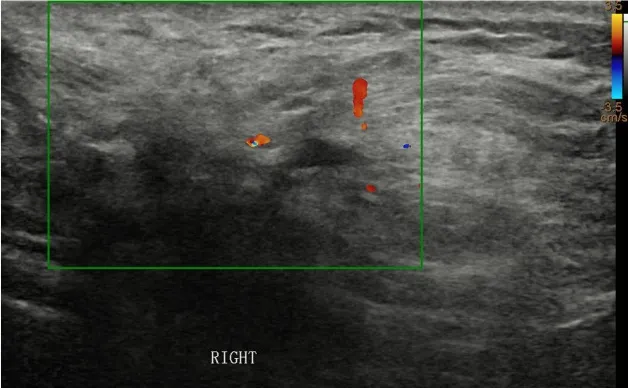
Color Doppler ultrasonography. Depicted spot-like blood flow signals around the mass.
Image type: radiology (ultrasound)